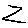
Label: zigzag